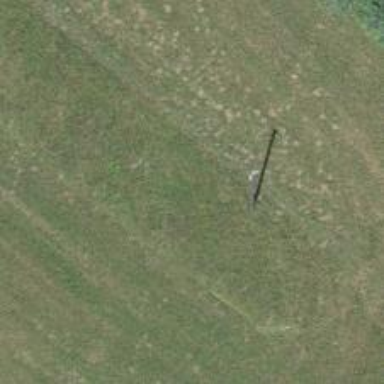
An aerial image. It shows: Power pole.